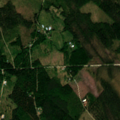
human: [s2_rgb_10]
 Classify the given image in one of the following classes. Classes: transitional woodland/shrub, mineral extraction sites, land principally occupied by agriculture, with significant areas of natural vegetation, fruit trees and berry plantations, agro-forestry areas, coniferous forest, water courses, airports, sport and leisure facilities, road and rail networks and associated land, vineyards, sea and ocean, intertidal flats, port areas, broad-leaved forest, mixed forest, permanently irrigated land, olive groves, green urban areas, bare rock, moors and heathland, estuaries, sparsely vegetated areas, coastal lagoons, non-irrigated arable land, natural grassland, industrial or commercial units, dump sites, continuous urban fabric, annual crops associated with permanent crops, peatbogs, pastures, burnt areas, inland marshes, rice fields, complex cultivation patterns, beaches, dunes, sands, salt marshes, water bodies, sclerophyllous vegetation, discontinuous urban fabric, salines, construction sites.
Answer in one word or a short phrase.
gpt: coniferous forest, mixed forest, transitional woodland/shrub